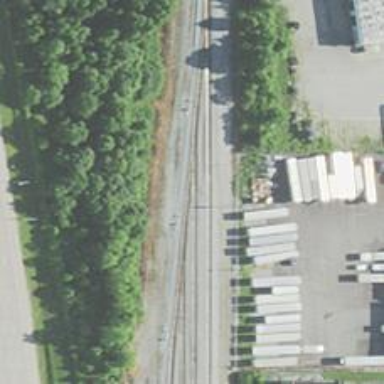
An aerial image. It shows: Railway yard.